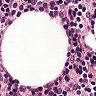
Metastatic tissue present: no